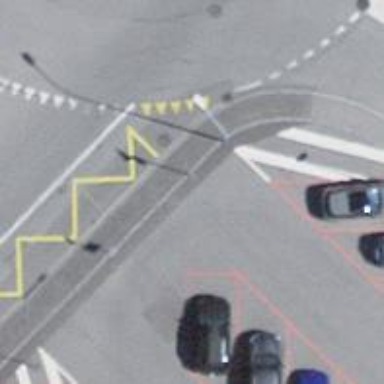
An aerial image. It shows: Bus stop with sheltered platform for public transport.